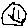
Label: smiley face